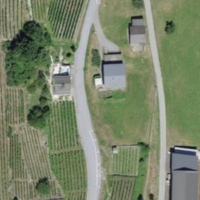
EUNIS habitat code: 44
Species observed at this site:
Polyommatus icarus